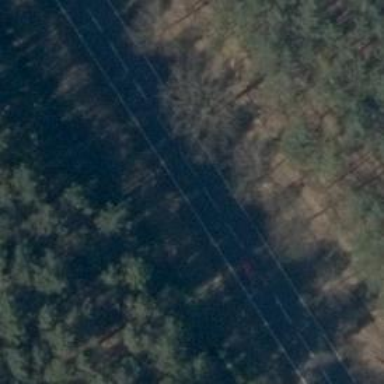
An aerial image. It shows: Secondary road with asphalt surface.